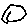
Label: circle